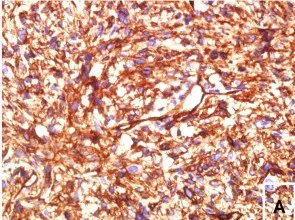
Immunohistochemical staining. Left panel, the lesion showed diffusely strong CD34.
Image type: pathology (immunostaining)